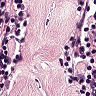
Metastatic tissue present: no